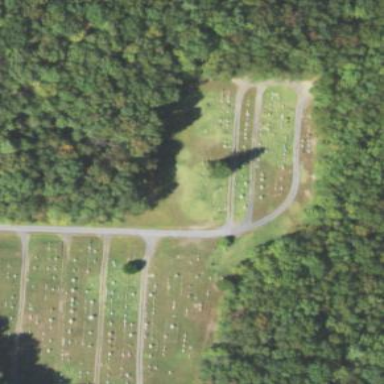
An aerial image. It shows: Grave yard.